Question: Whenever I try to open an fxml file with scenebuilder from Intellij it gives me this:
'''
Failed to start SceneBuilder: "C:\Program Files (x86)\Oracle\JavaFX Scene Builder 2.0"
'''

(I've already put in the path to scene builder from settings)
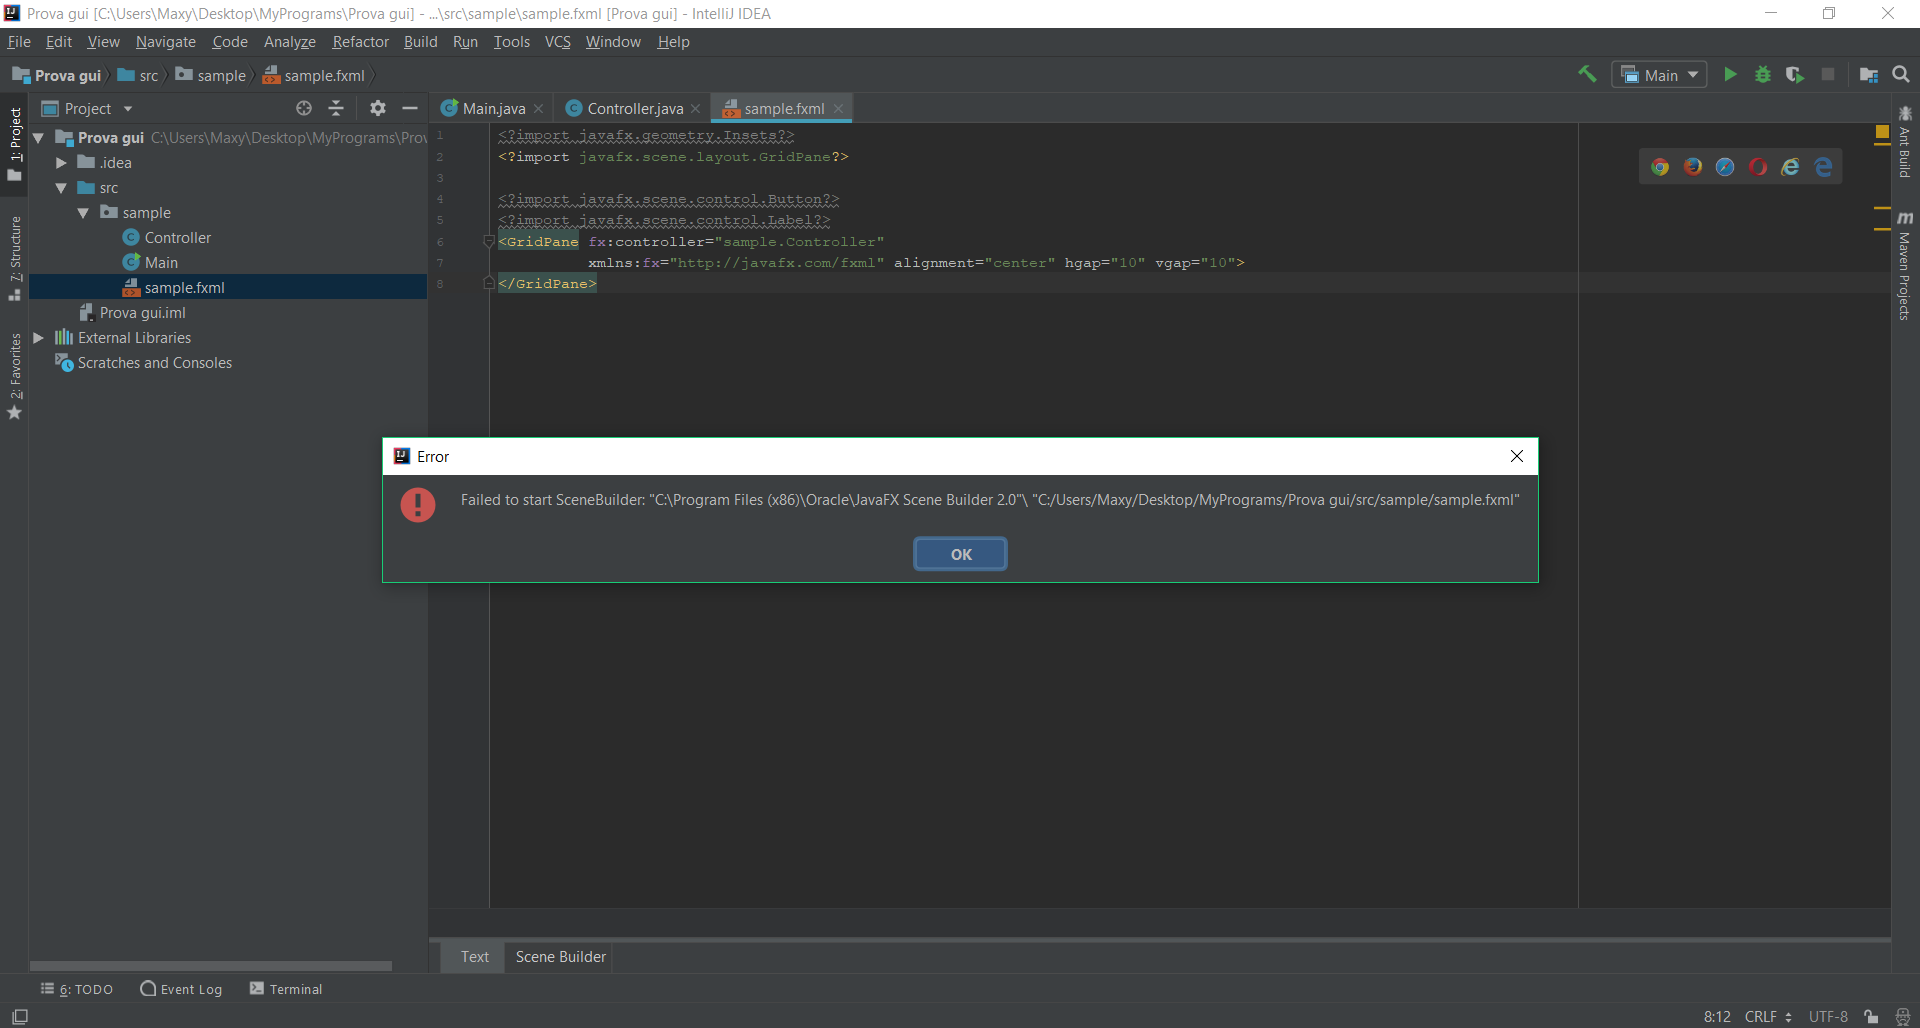
Answer: Make sure that in Intellij IDEA settings you point to the executable file called (in Gluon it is located under the folder)